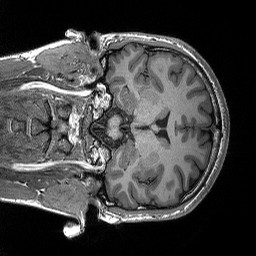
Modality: T1w
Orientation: coronal
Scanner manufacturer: siemens
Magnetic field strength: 3 T
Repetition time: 2.3 s
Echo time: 0.00298 s